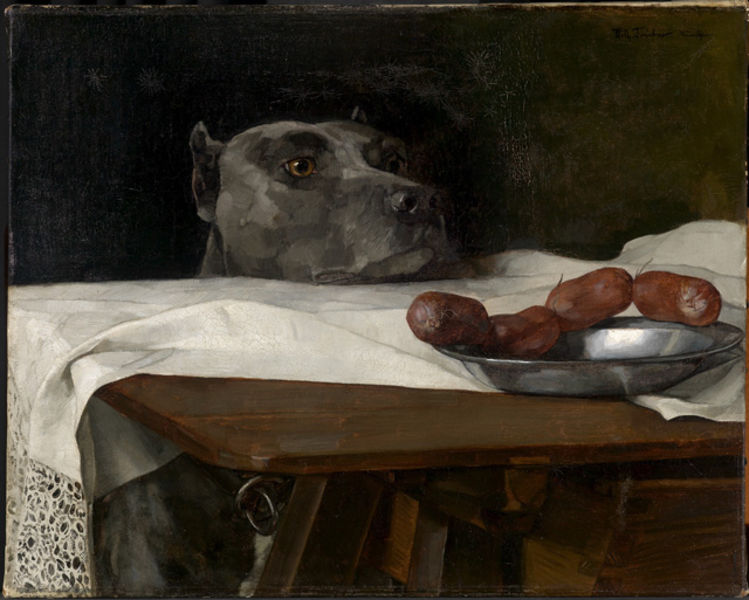
Titel: Cäsar am Rubikon
Künstler: Wilhelm Trübner
Standort: Karlsruhe
Institution: Staatliche Kunsthalle Karlsruhe
Schlagwörter: dunkel, gemälde, kopf, schatten, weiß, braun, grau, holz, licht, mund, nase, ohr, schwarz, tisch, blick, hund, hunde, rot, tier, tuch, malerei, wand, augen, falten, schale, schüssel, silber, spitze, teller, bild, holland, tischdecke, tischtuch, öl, auge, futter, realismus, decke, spitzen, kontrast, ohren, seide, stilleben, stillleben, naturalismus, halsband, kette, platz, essen, metall, ring, holztisch, vier, zinn, füttern, leinwand, hell-dunkel kontrast, schnauze, dogge, kartoffeln, brav, dobermann, gehorsam, hundeschnauze, maul, riechen, wurst, wurstkette, würstchen, würste, hunger, begierde, schnautze, süß, gemölde, bulldogge, lade, klauen, tich, hundekopf, schiebe, blechteller, verlangen, sabber, appetit, 4, gelbe augen, gemäölde, knacker, metallschale, weiße brust, zinnschale, blechschale, begierig, tisvhtuch, regensburger, digge